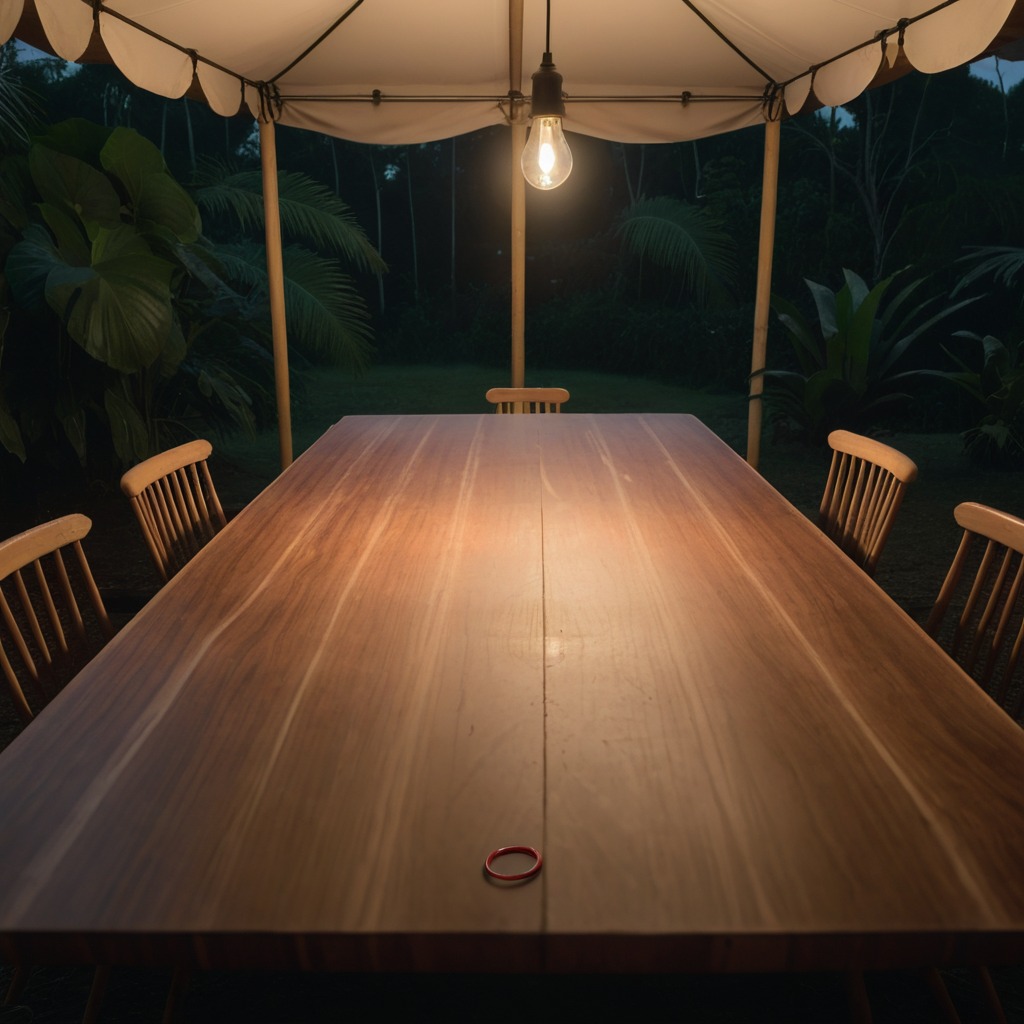
A rubber O-ring is lying on a clean wooden table inside a jungle field workshop tent at night.